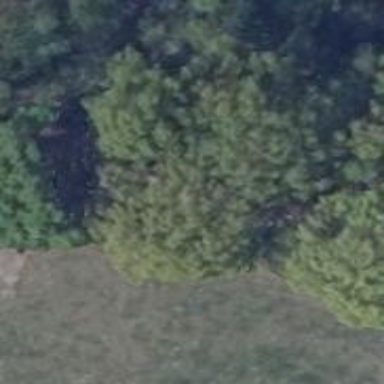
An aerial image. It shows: Row of trees in natural setting.